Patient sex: F
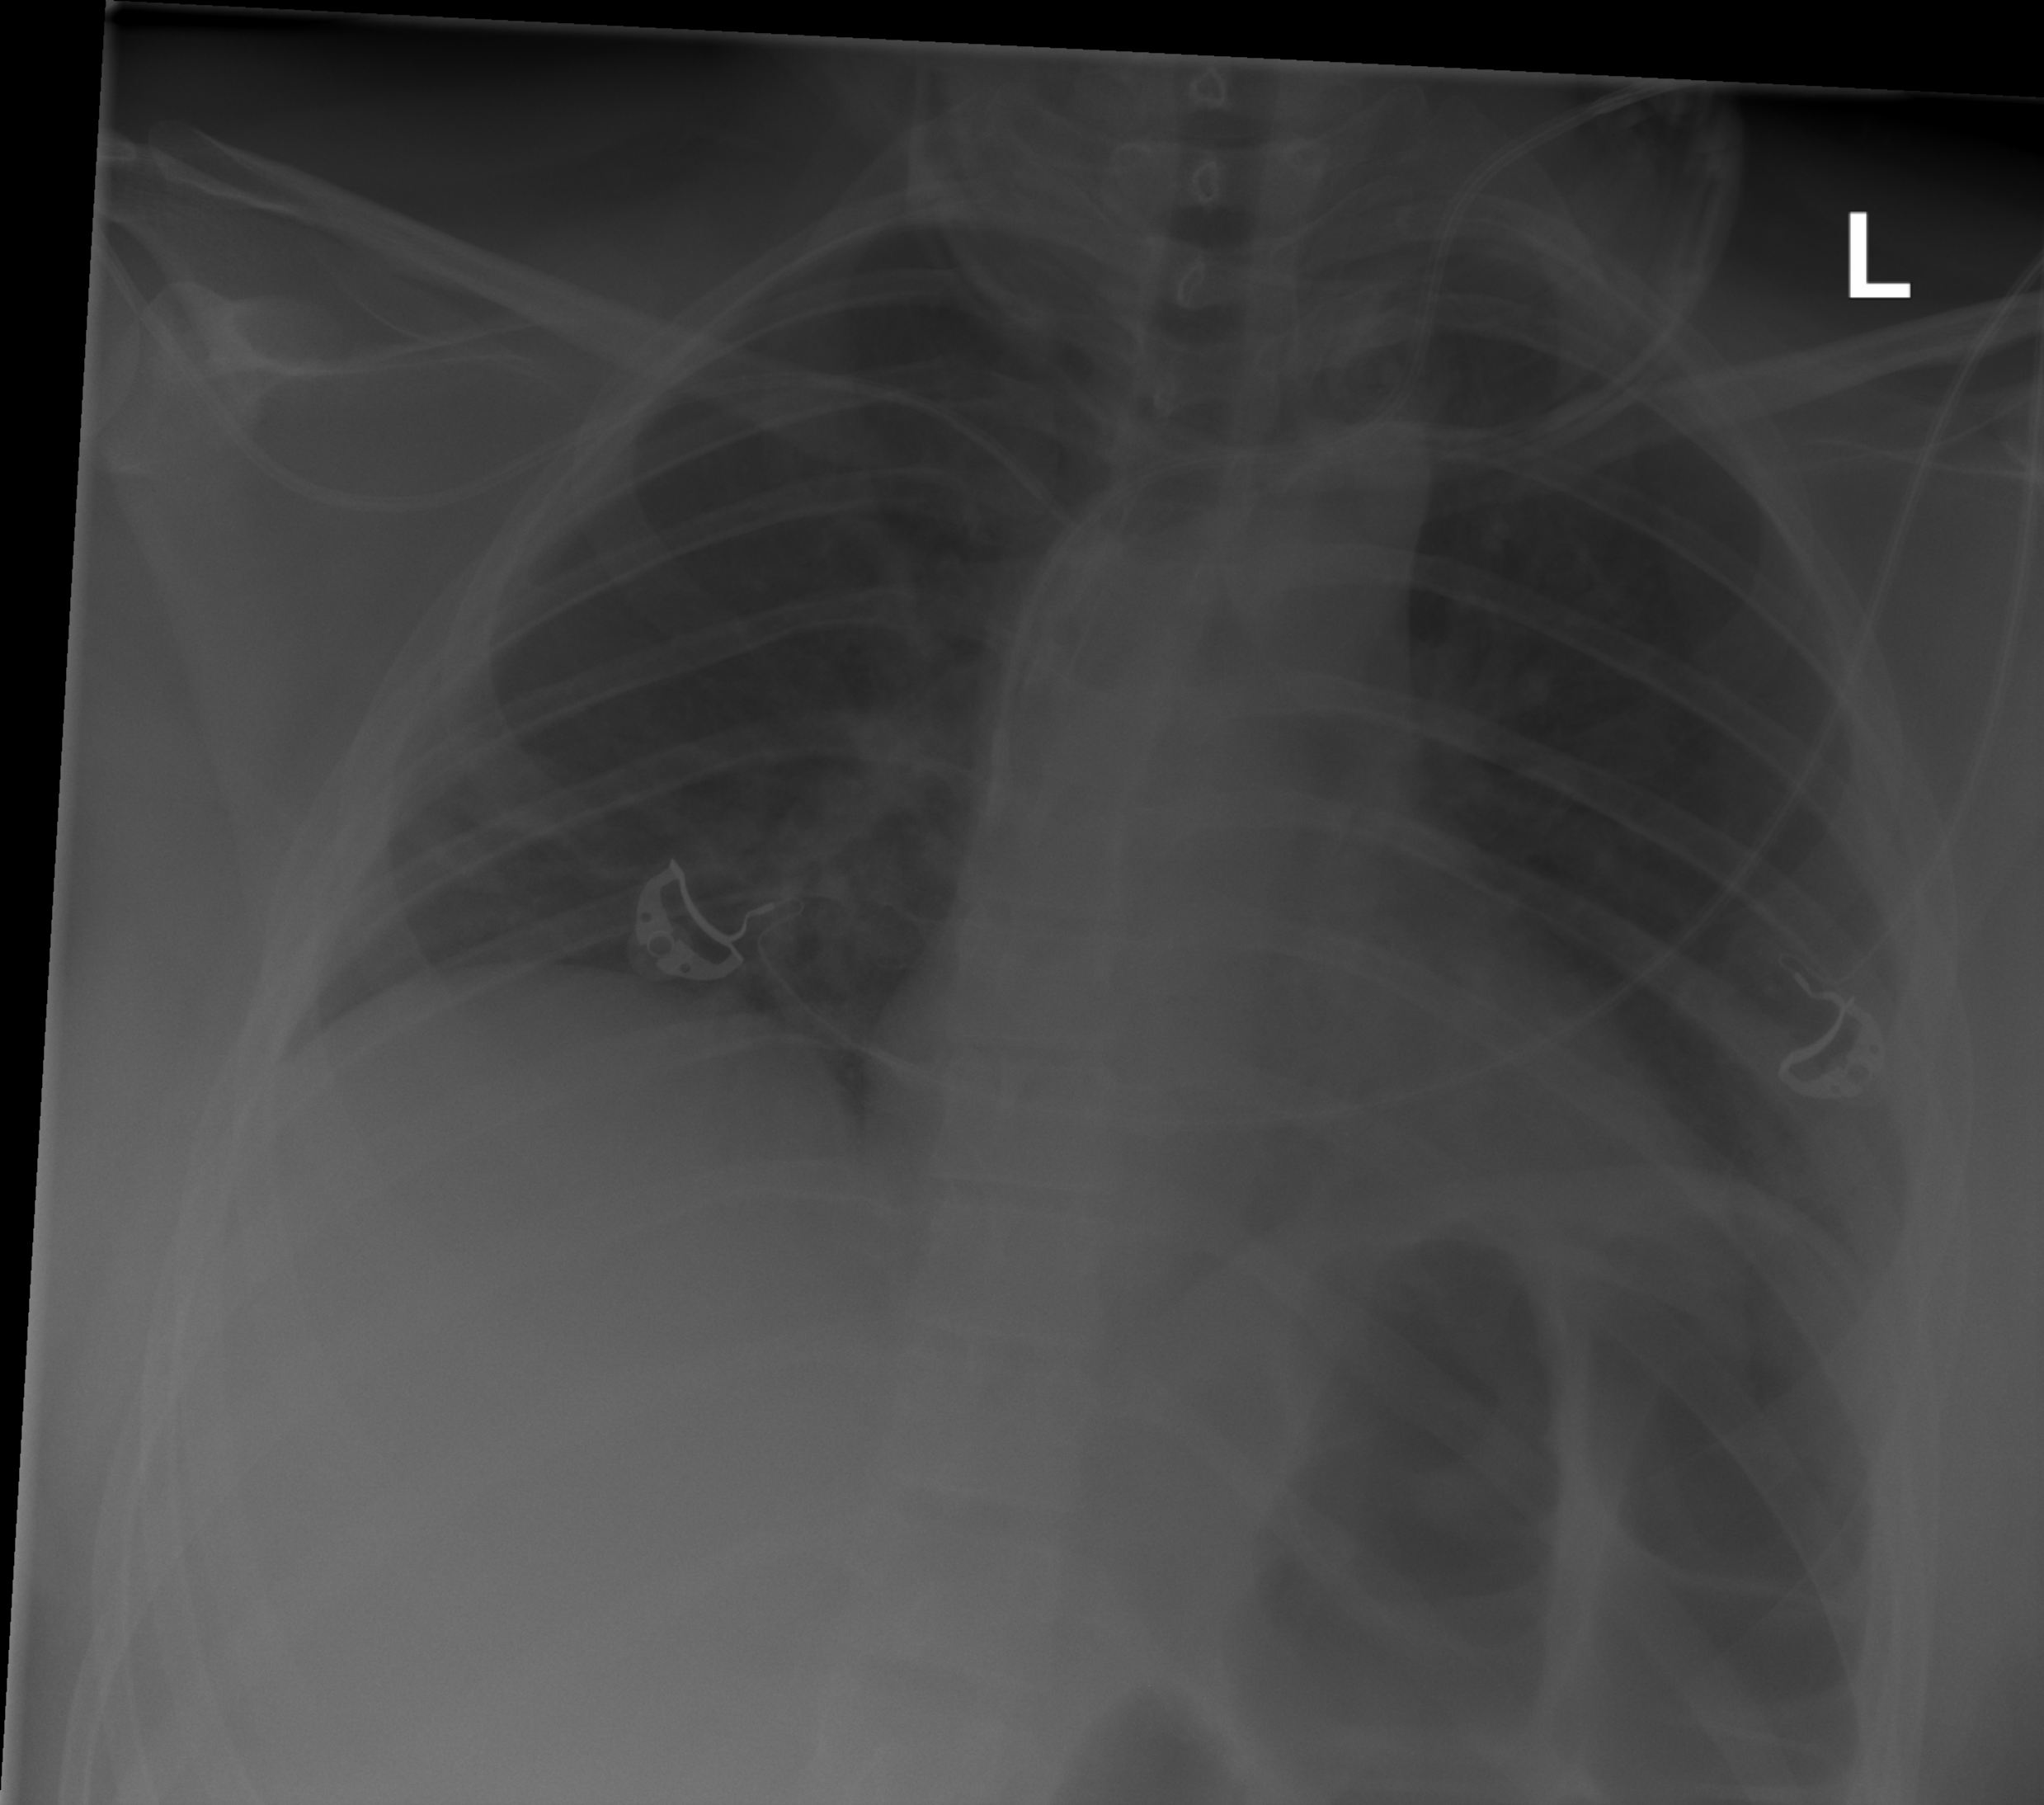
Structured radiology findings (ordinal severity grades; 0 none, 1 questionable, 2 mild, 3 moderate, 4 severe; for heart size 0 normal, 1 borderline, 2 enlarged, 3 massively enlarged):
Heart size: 0
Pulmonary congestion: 0
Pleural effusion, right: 1
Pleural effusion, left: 1
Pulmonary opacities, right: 0
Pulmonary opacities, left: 0
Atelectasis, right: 2
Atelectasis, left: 0